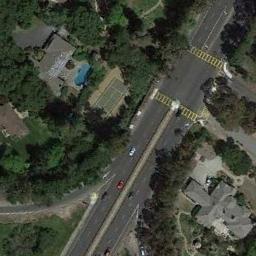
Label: intersection